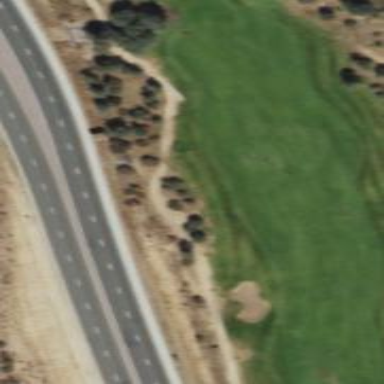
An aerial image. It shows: Grassy area designated as golf fairway.